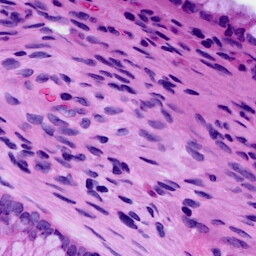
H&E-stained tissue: Cervix